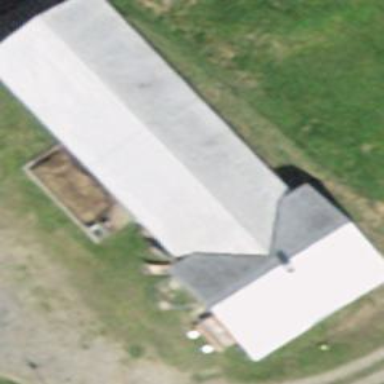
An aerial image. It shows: Hut.